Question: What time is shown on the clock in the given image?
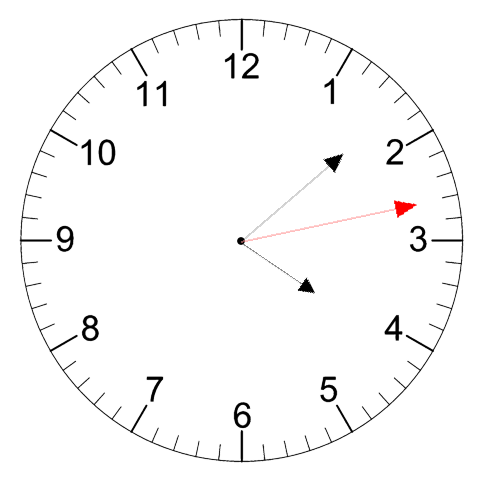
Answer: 04:08:13